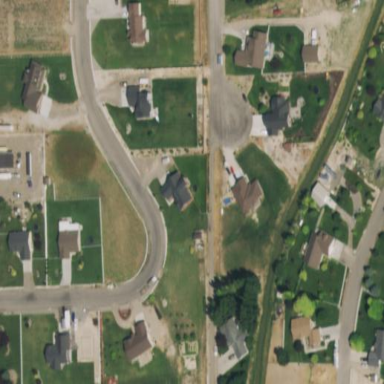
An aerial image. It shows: Single-family residential area.